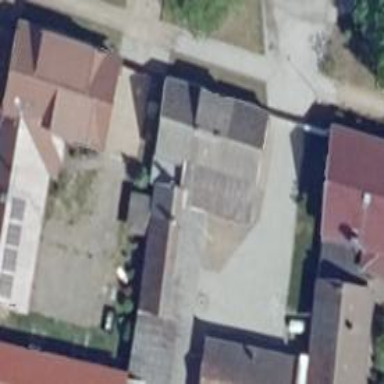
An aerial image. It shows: House with flat dark grey roof.